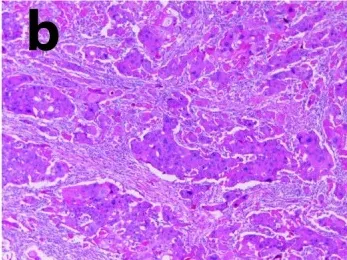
Histology of case 1. And squamous cell carcinoma element HE, x 200.
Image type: pathology (h&e)